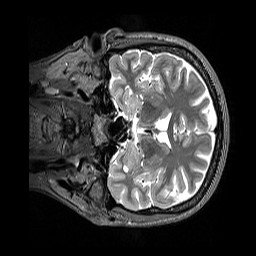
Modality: T2w
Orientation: coronal
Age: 53
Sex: female
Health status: healthy
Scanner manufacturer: siemens
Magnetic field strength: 3 T
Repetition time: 3.2 s
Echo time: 0.568 s